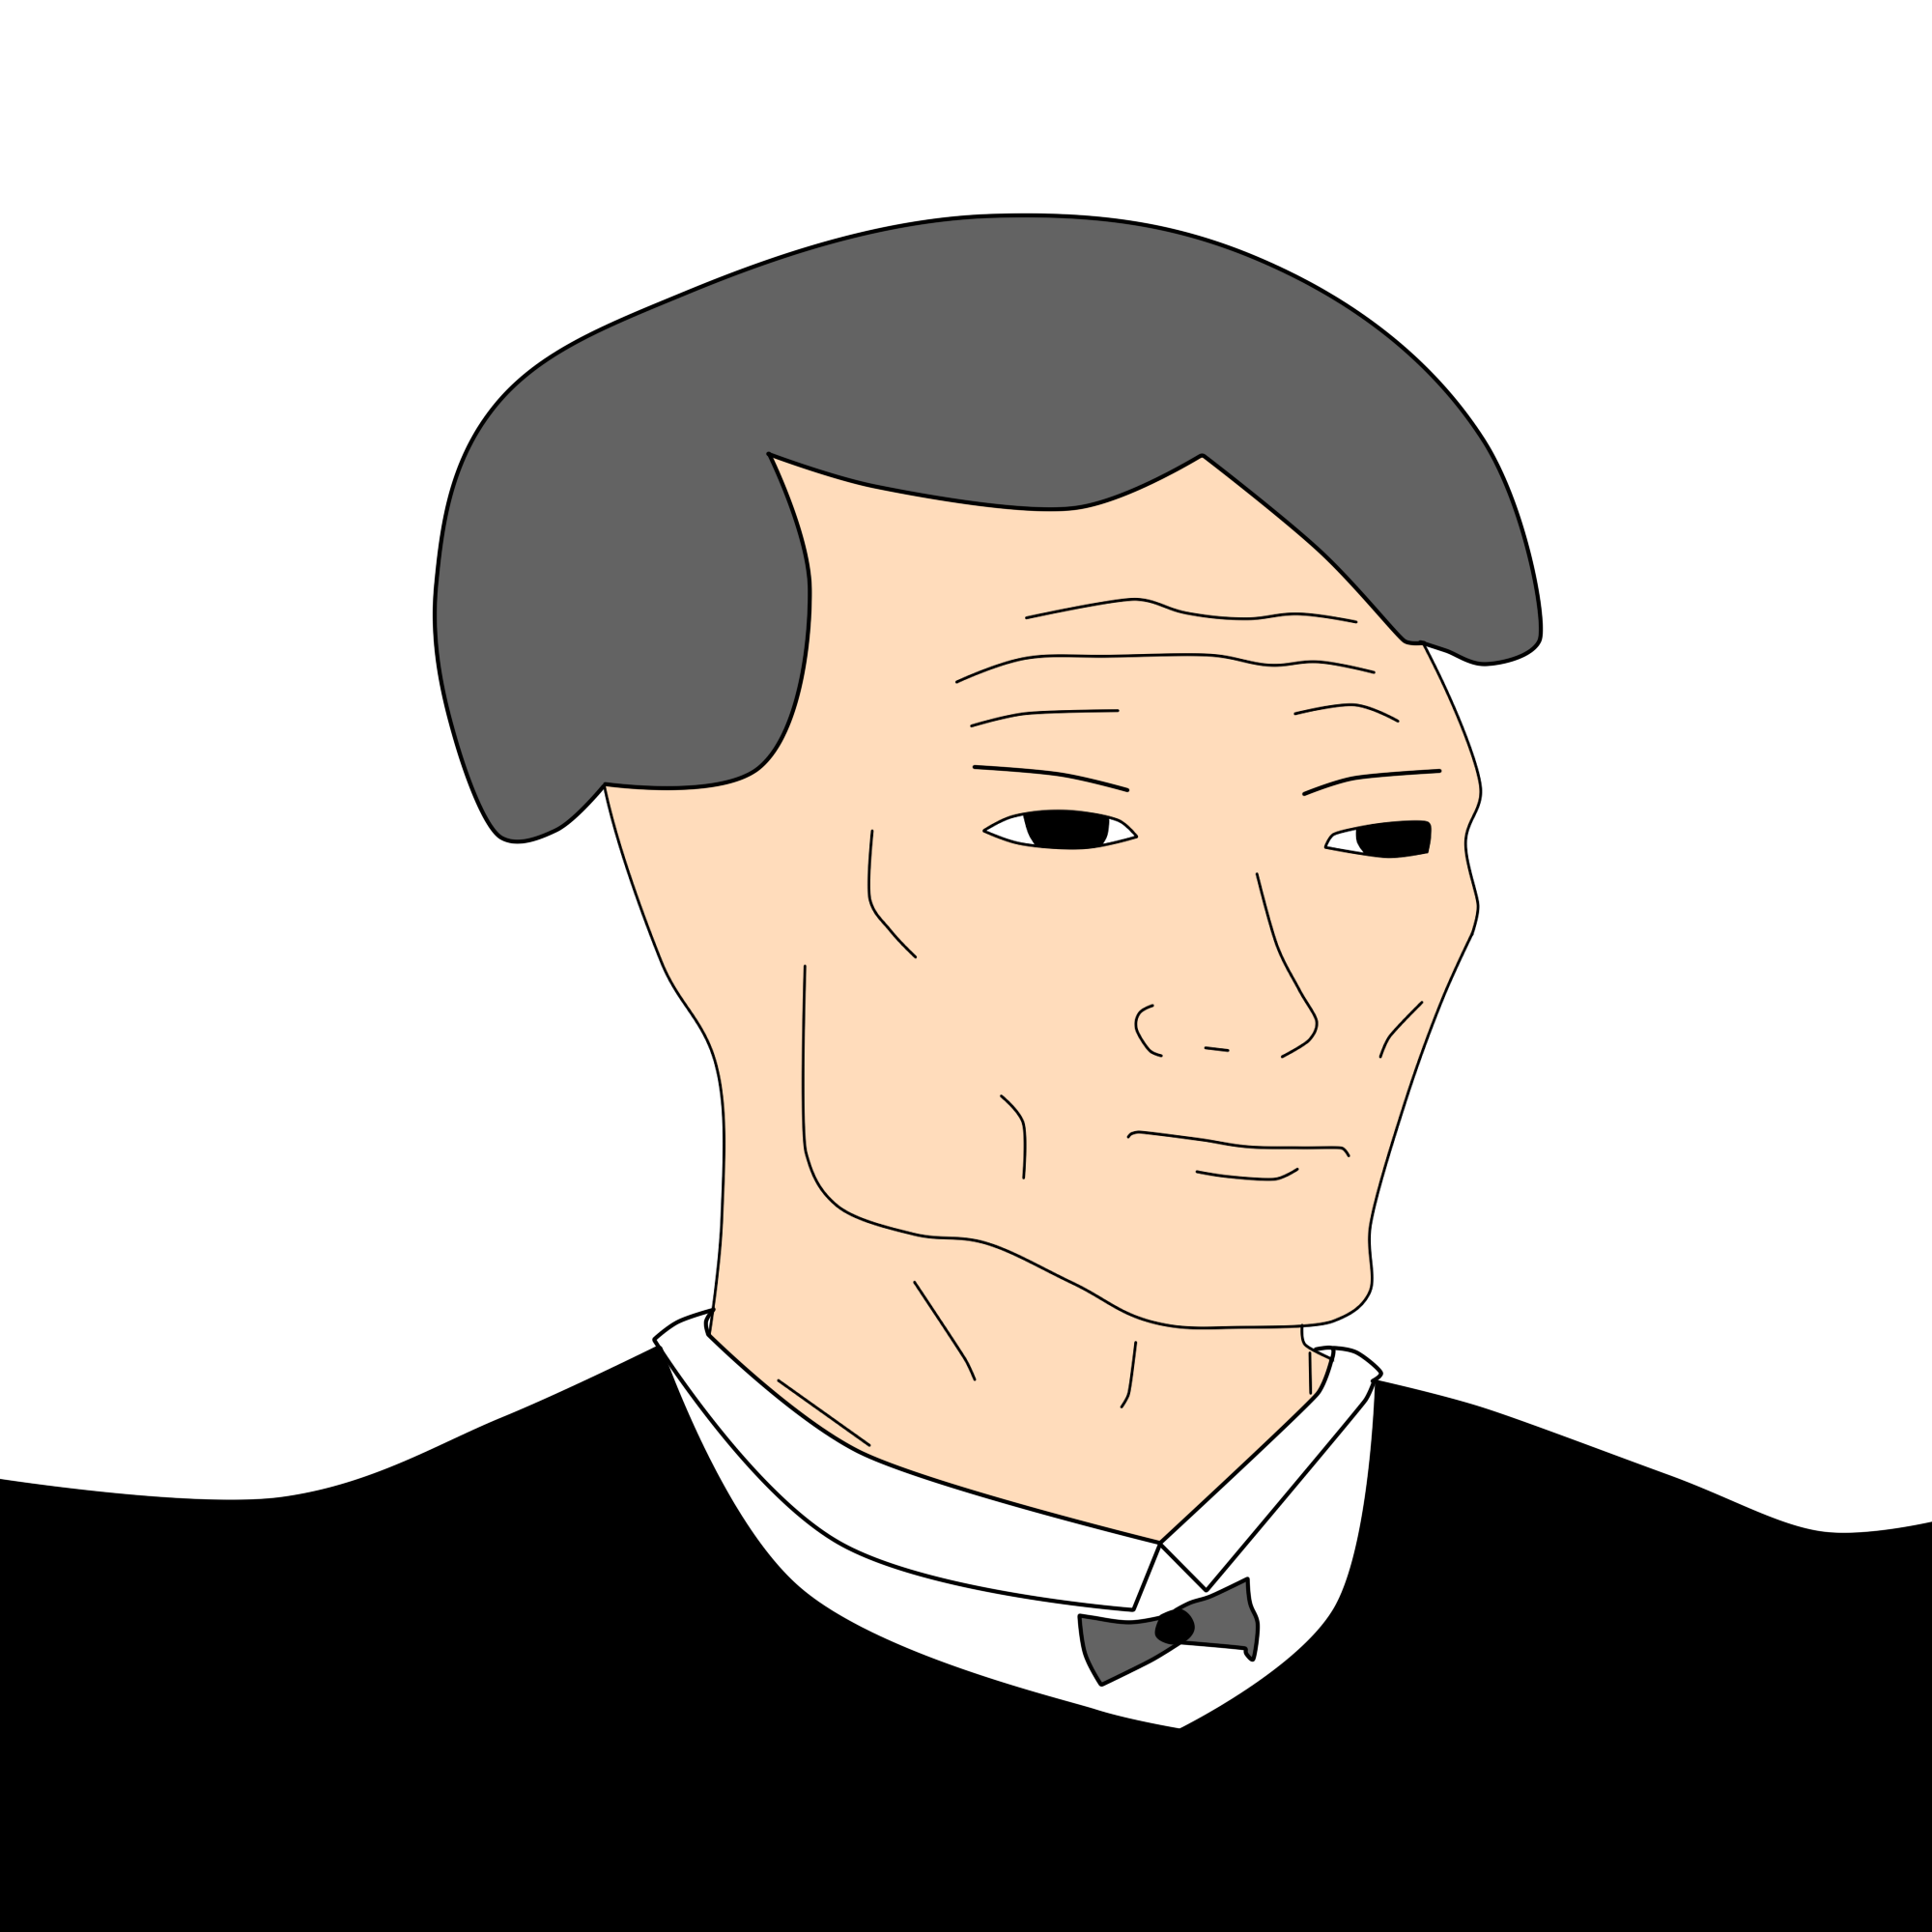
Label: 5_Handsome_Wojak